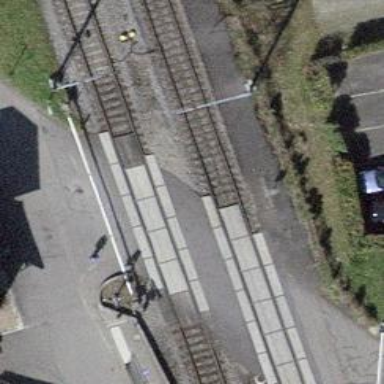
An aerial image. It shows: Level crossing along the railway.